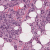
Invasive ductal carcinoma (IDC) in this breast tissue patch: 1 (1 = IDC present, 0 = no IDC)